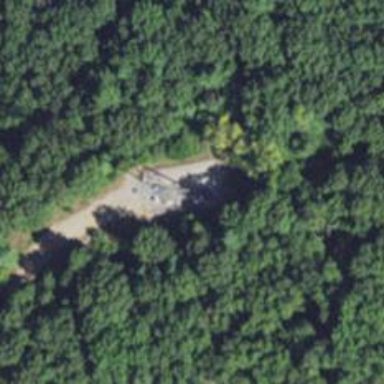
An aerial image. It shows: Communications tower.